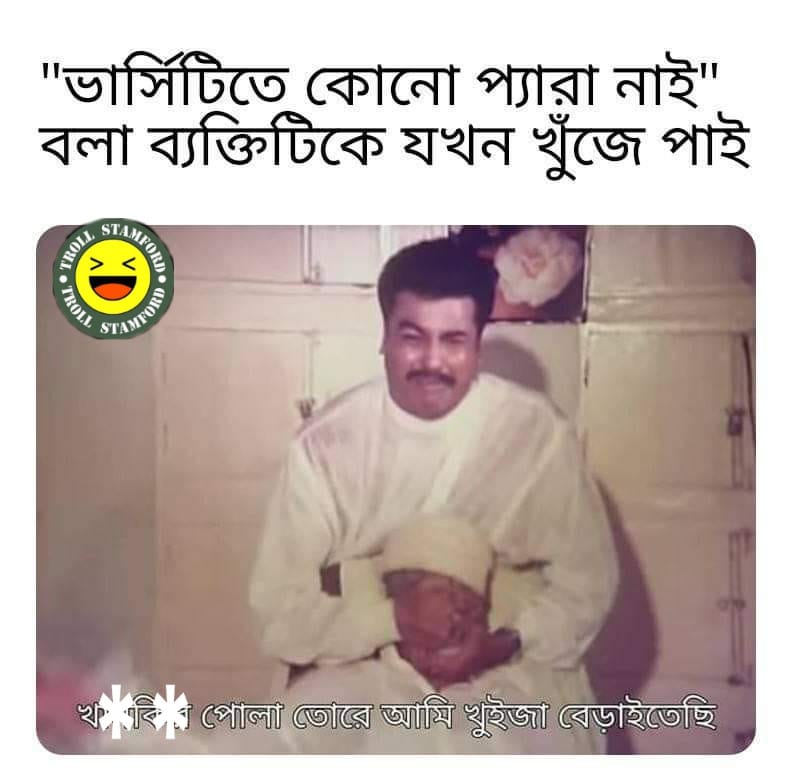
Caption: ভার্সিটিতে কোনো প্যারা নাই    বলা ব্যাক্তিটিকে যখন খুজে পাই     খানকির পোলা তোরে আমি খুইজা বেড়াইতেছি
Label: non-hate